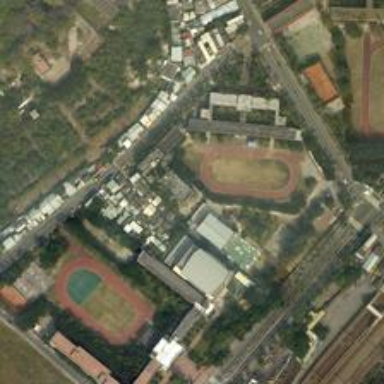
Three soccer fields can be seen on the map but almost every one is worn very seriously .